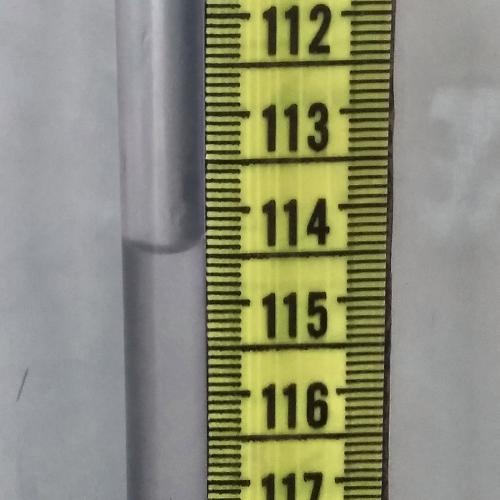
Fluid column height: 114.4 cm